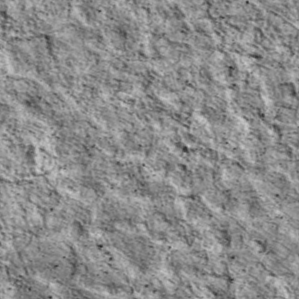
Label: non_frost